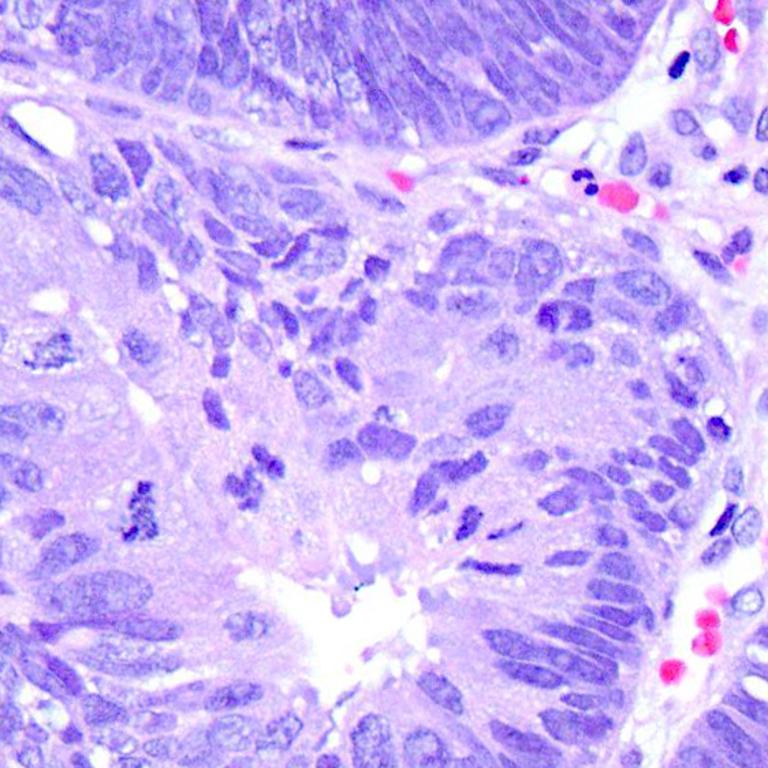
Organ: colon
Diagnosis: adenocarcinomas